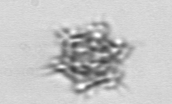
Label: Dictyocha